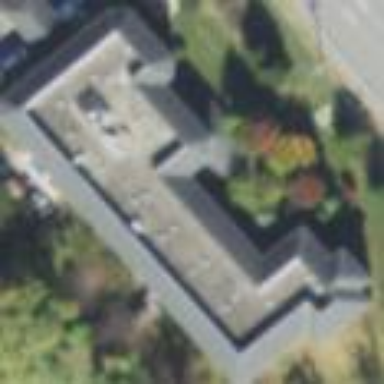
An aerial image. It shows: Building.